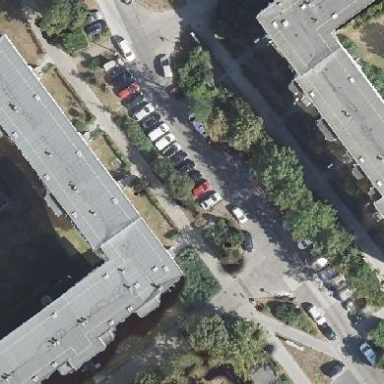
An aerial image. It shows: Street side parking area.